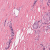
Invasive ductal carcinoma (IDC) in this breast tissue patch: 1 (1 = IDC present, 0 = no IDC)